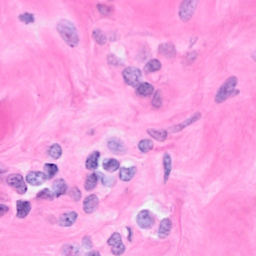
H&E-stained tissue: Breast